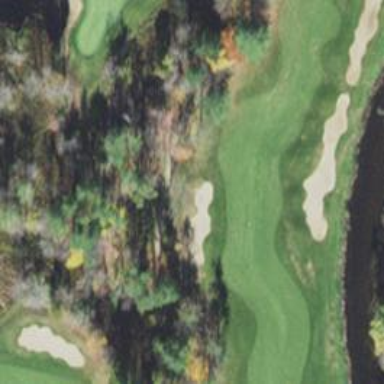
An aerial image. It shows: Path for both roads and golfers.